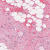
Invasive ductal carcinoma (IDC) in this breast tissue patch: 0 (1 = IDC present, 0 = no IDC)